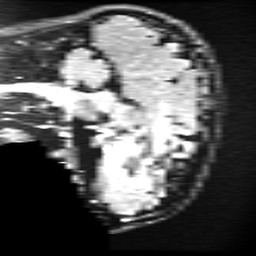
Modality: FLAIR
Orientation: sagittal
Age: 31
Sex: male
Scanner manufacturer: ge
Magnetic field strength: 3 T
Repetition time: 11 s
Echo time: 0.1497 s